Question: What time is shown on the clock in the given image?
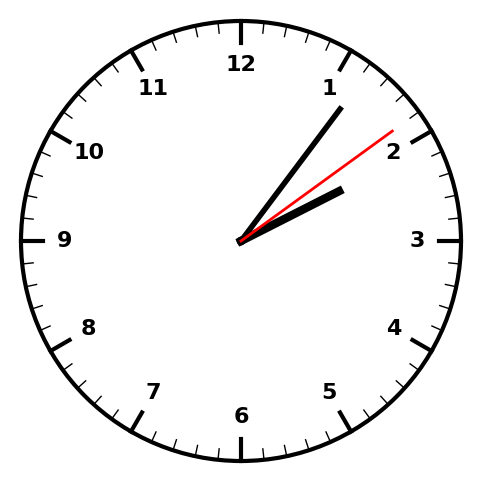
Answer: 02:06:09